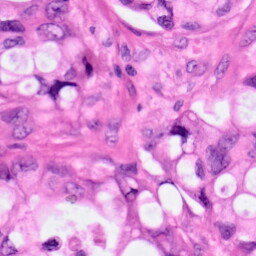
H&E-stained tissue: Pancreatic